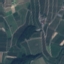
Label: PermanentCrop